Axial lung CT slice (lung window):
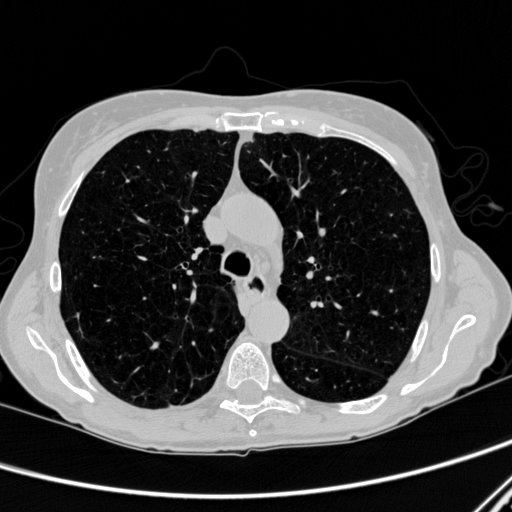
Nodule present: no